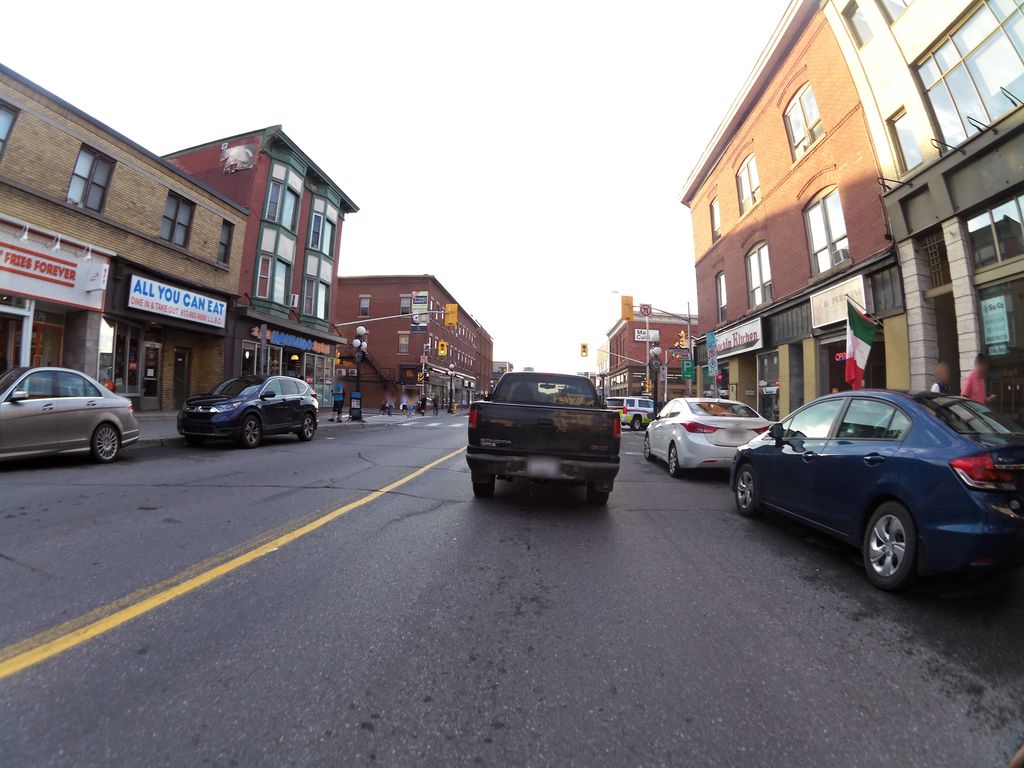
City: ottawa-gatineau